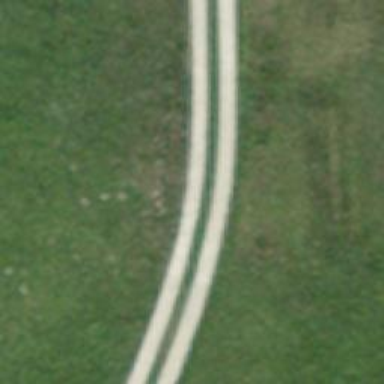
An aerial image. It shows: Paved track with grade1 tracktype.